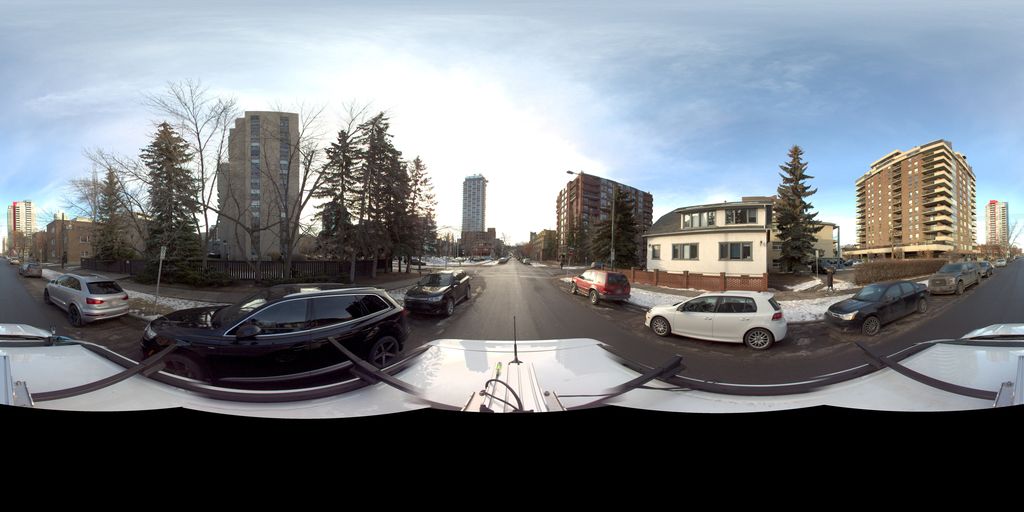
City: calgary